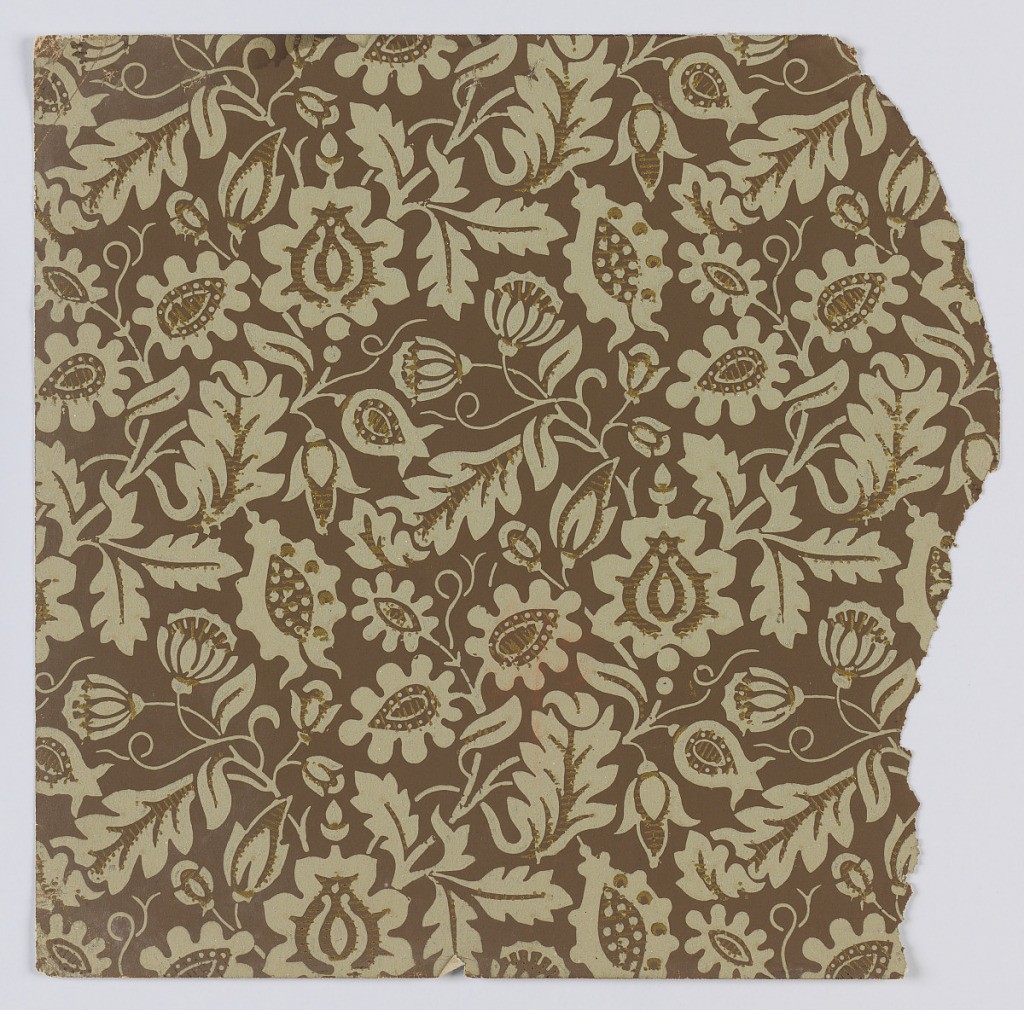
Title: Sidewall sample
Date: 1880–90
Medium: Machine-printed on paper
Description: Fragmentary wallpapers from sample book, including aesthetic-style and Anglo-Japanesque designs.

72 pages of samples.